Question: I registered *.tpl file type as a "Java Server Page" file, although it's an UnderscoreJS template code (JavaScript! Not Java as the file editor points, due to this configuration).
It's all nice but the the code lines of my EJS style template code, as shown in the following image:

I've managed to the problem - it breaks when my code uses Underscore.JS' 'each()' function, i.e code like the following creates the breaking (otherwise it would format nicely):
'''
_.each(models, function(model) {
// some code..
}
);
'''
What can be done? I'm looking for a "native" solution, i.e not use Eclipse formatting plugin.
Maybe associate the file type with another editor? Then, which?
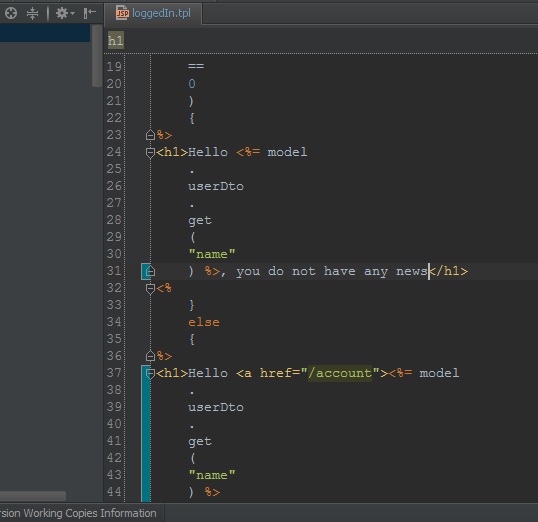
Answer: There's an EJS plugin in IDEA 13.